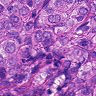
Metastatic tissue present: yes